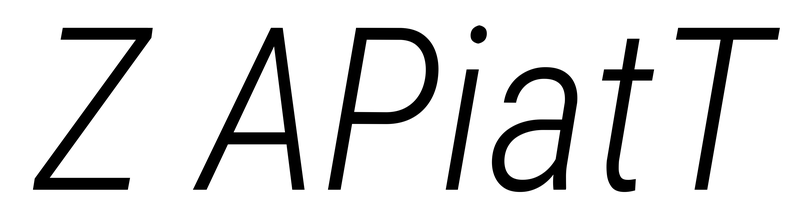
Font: Roboto-Italic_Condensed_Light_Italic